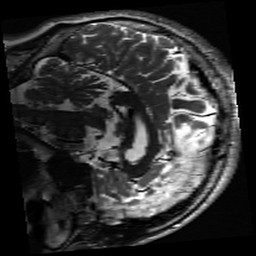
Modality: inplaneT2
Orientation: sagittal